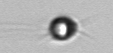
Label: Acanthoica_quattrospina